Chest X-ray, PA view. Patient: 55 years old, sex M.
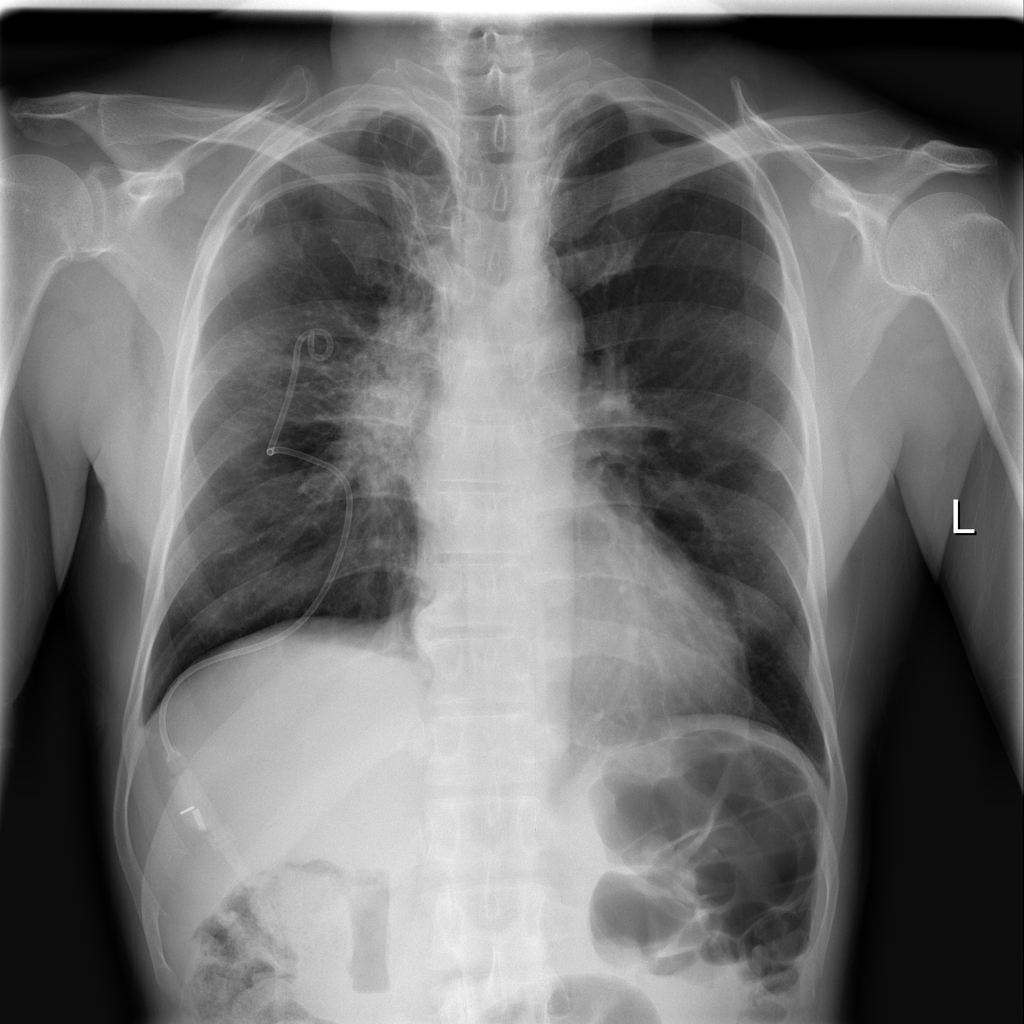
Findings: Infiltration, Mass, Pneumothorax